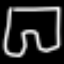
Label: pants